Question: Since I am trying to learn more about OOP (Java) I'm working my way through some literature where I found this 'task'. Unfortunately I am having kind of a hard time since I am pretty new to OOP and I don't have any sample solution to this. Maybe some of you can give me some input so can work my way through this.
---
1. Define a class hierarchy for these classes: quadrilateral convex quadrilateral trapezoid parallelogram rhombus rectangle square
2. Create an instance of each class if possible
3. Define reasonable attributes and methods in each class
4. Overload and override methods
5. Write reasonable constructors for each class
6. Use modifiers (abstract, static, final, public, protected and private) in a meaningful way
7. How could an interface be used for this task?
---
Okay, this is simple math and you can find tons of information on the hierarchy of quadrilaterals everywhere. Here is what I did:

---
Creating Objects of each class is no big deal, but I still have some problems with understanding all the OOP-techniques. There are some points where I don't know what would be the better way to do it... (e.g. the square which inherits from two classes, which in java is simply not possible). Also, formulas (like calculating the surface area) would be overwritten all the time anyhow (since they are different most of the time), so why would I need inheritance anyway? Couldn't I just use an interface, use it in all of those classes an force them to implement these formulas?
Greetings - Vulpecula
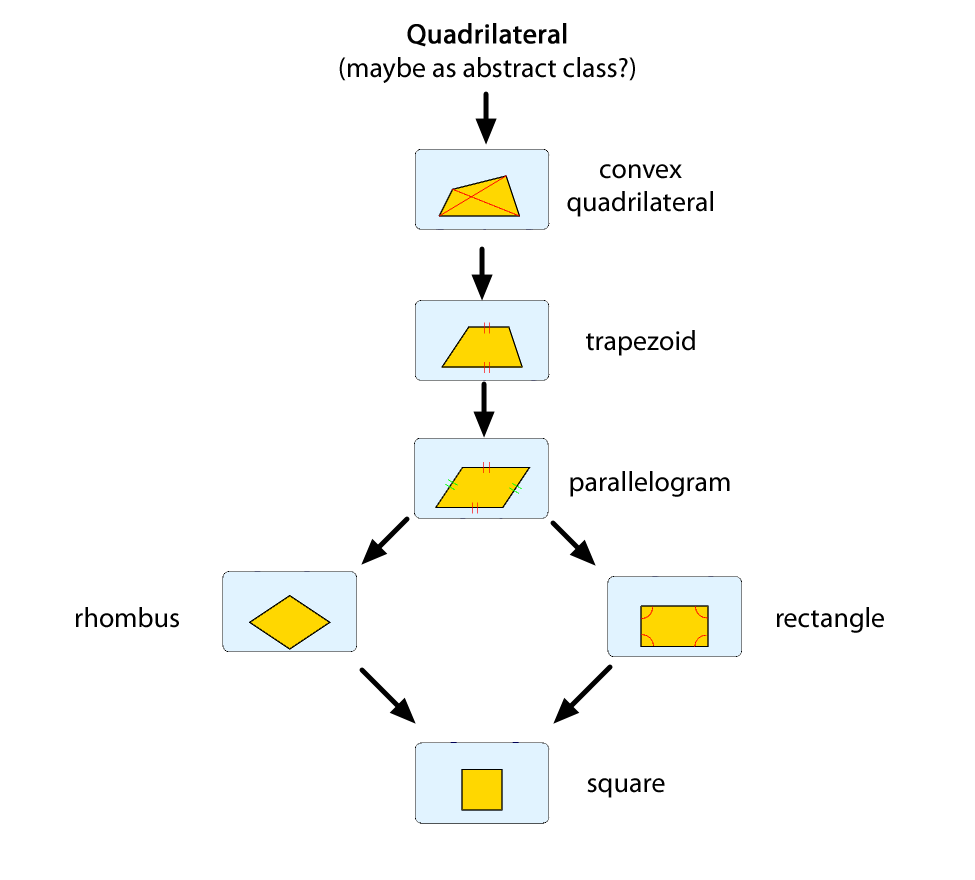
Answer: In real life, you probably would be better off using an interface. Deep inheritance structures like that are often frowned upon; it's generally considered good to 'prefer composition over inheritance' (<URL>. You might for instance have a 'quadrilateral' interface that defines 'surface area' and 'perimeter', and then have the other shapes satisfy that interface.
If this is a homework question however, then you should probably base the class hierarchy on whatever examples your textbook/teacher have provided previously. It's not about designing robust software, it's about proving to your teacher that you learned how to do things in whatever way they think you should do them.